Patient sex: M
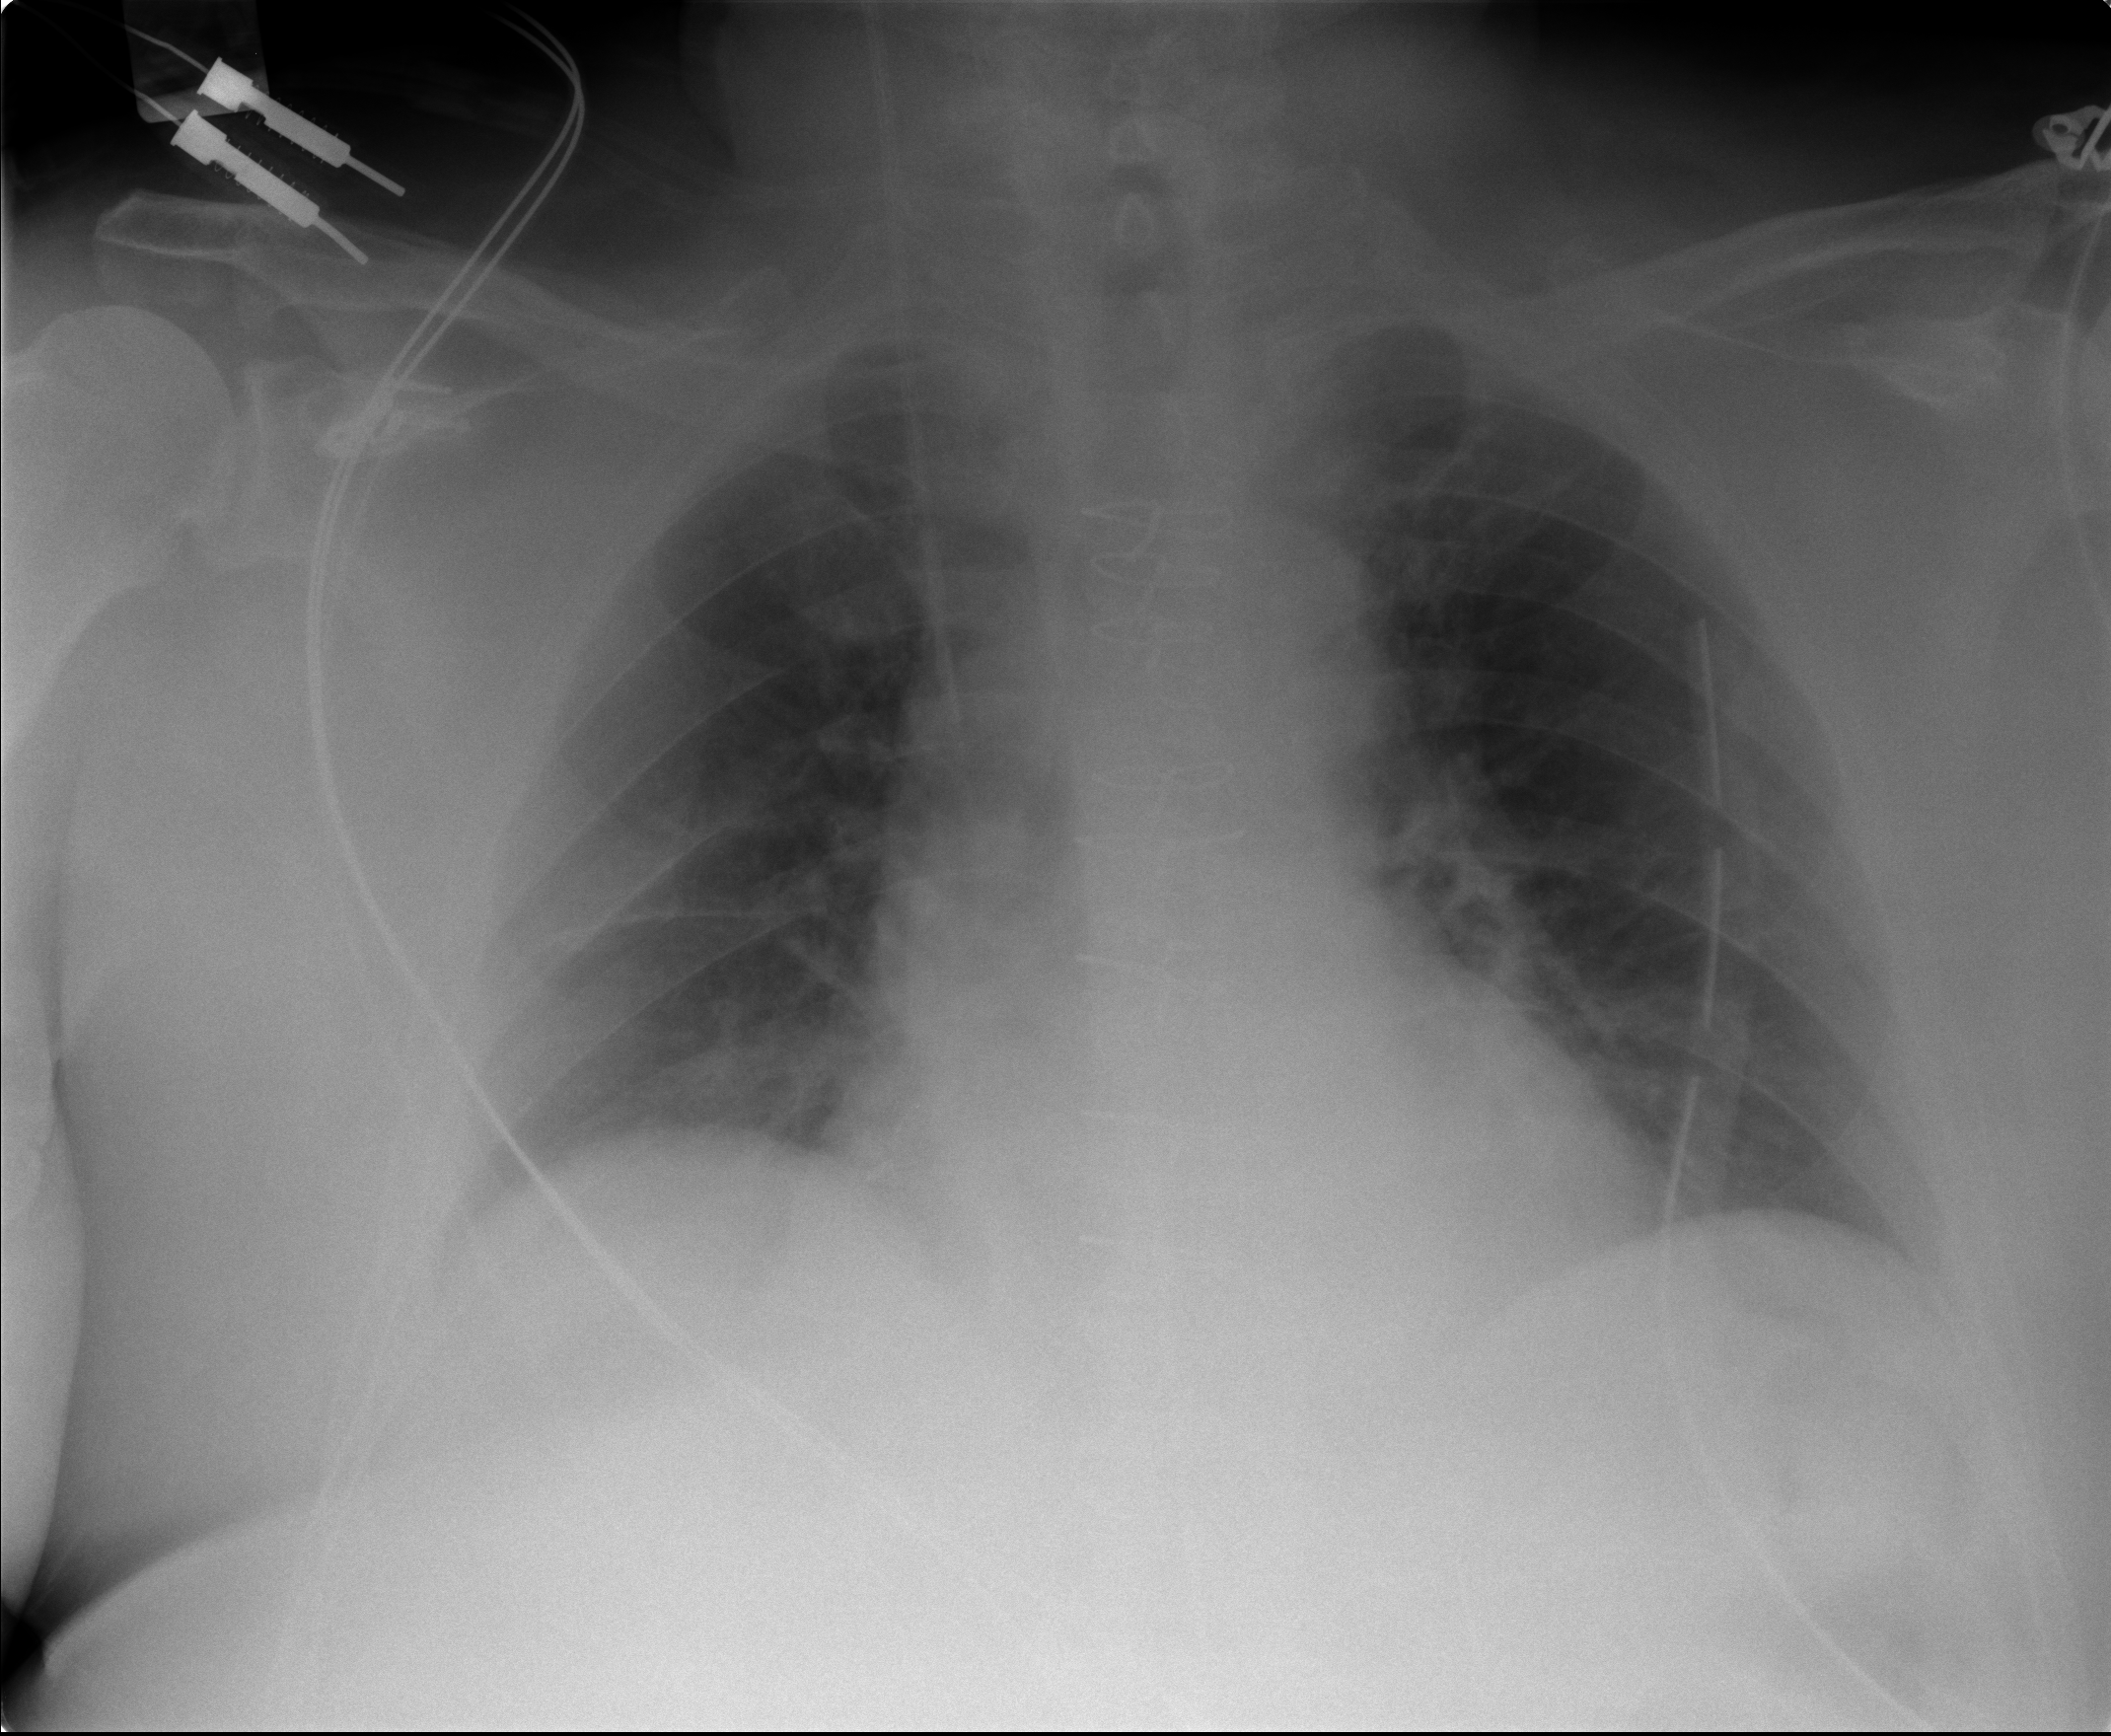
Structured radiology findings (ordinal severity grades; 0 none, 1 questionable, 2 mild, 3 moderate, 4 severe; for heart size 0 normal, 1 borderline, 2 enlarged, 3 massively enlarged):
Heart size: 0
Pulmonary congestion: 2
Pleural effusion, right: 0
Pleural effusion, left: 0
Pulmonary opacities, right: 0
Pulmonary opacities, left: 0
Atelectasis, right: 0
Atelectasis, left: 0